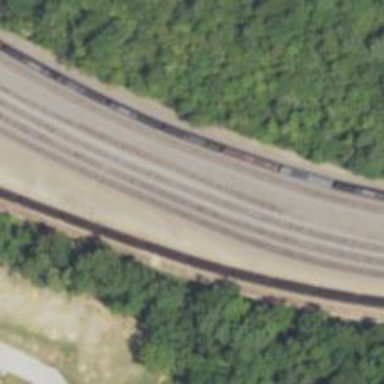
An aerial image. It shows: Railway siding for service.